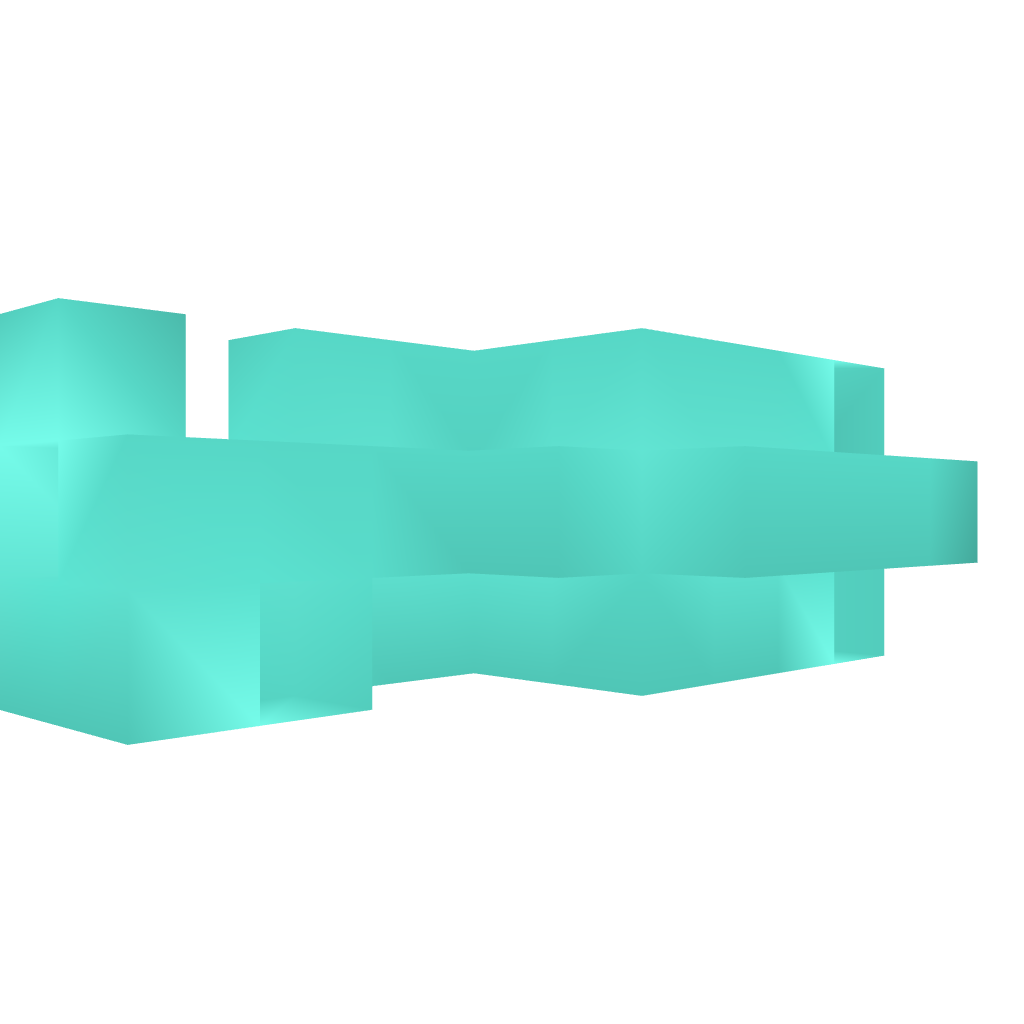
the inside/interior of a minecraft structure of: DiamondOre Generator